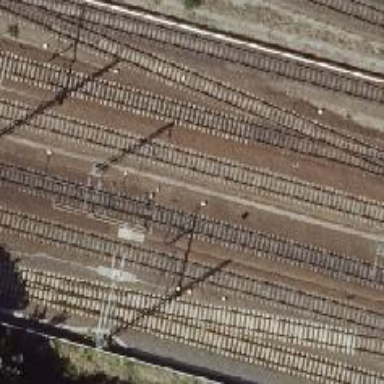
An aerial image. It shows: Railway switch with the turnout side on the left.